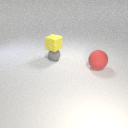
small yellow rubber cube above small gray rubber sphere